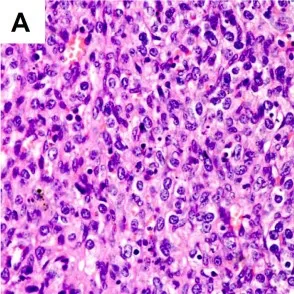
Malignant Steroid cell tumor, NOS. Microscopic appearance: Cells with irregular nuclei or atypia. H&E, 40x).
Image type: pathology (h&e)